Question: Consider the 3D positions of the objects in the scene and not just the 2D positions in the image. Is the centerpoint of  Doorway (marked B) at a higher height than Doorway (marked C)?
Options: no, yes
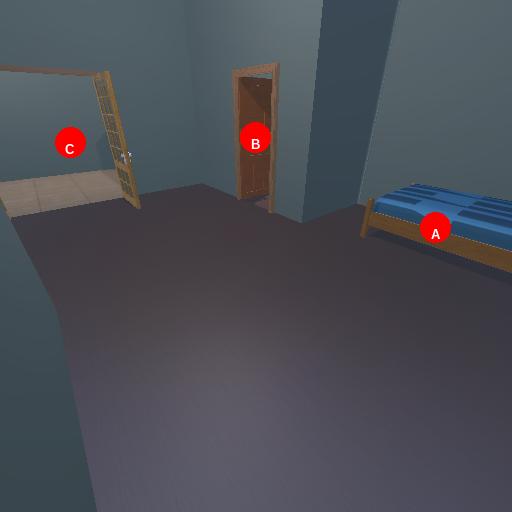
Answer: no